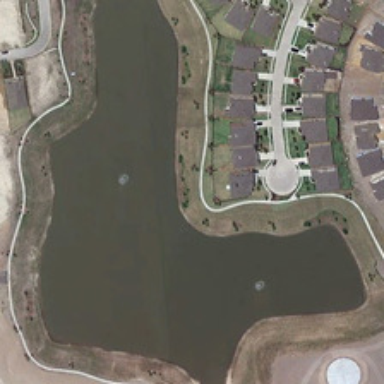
Some gray buildings are near an irregular pond .